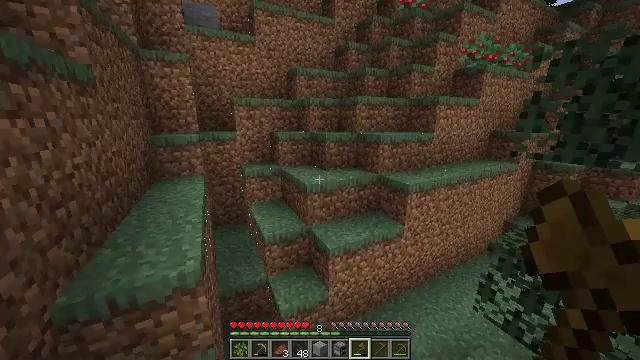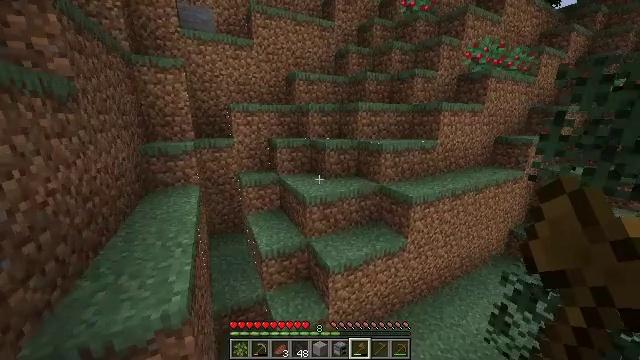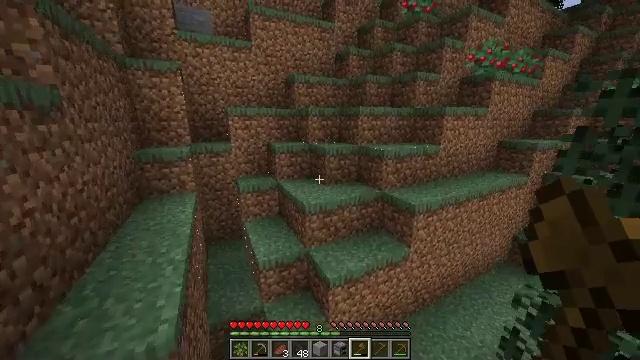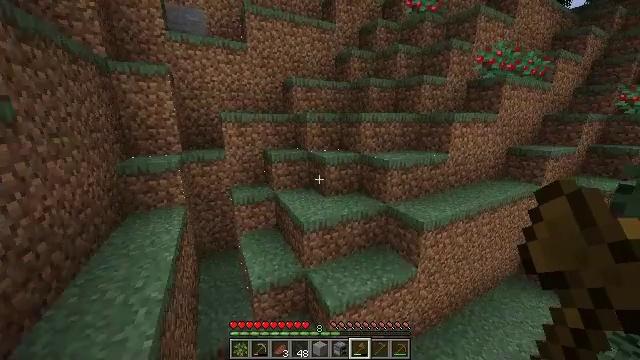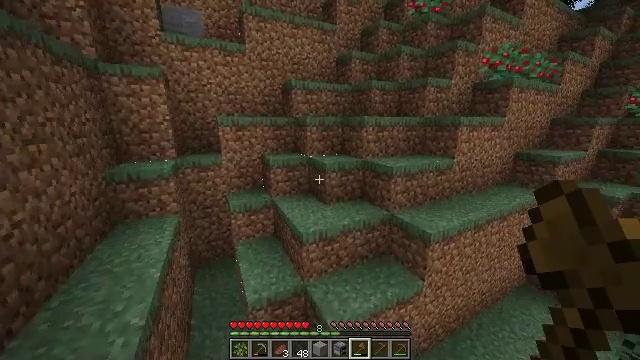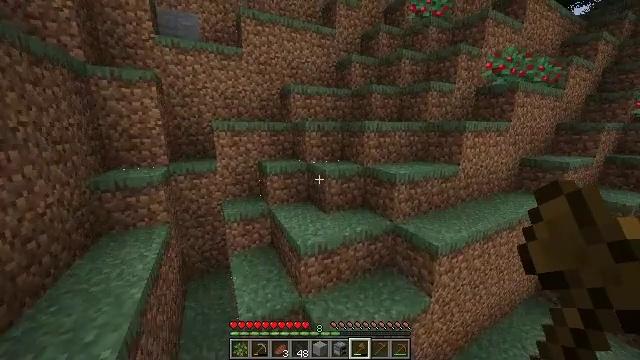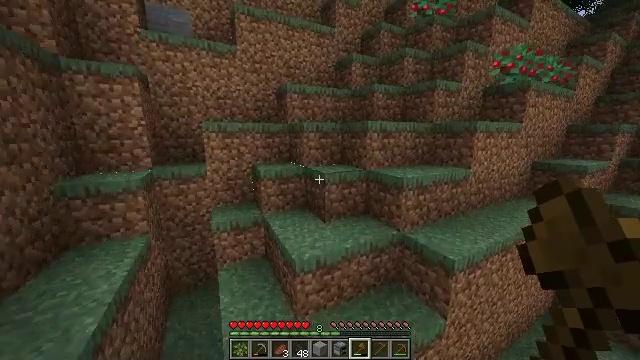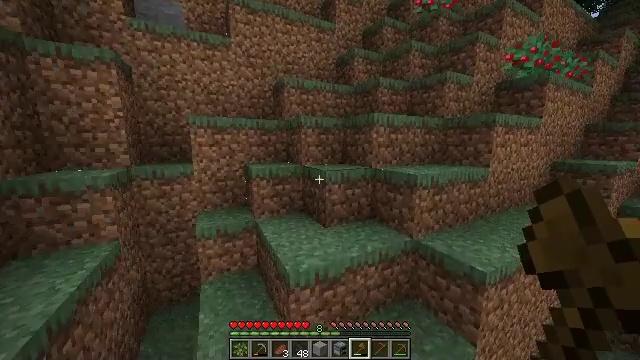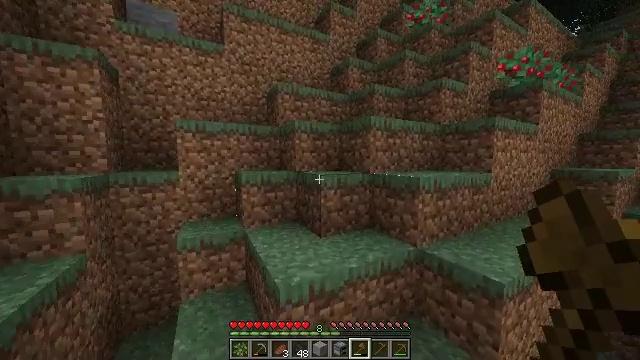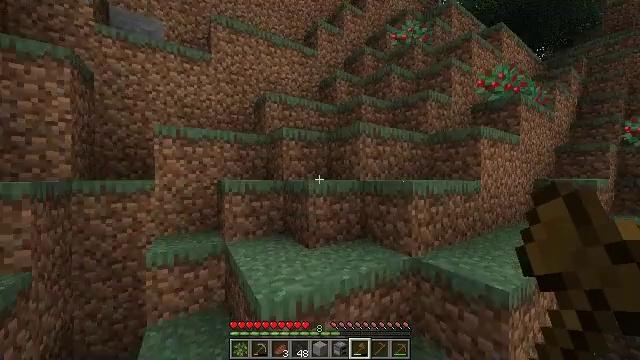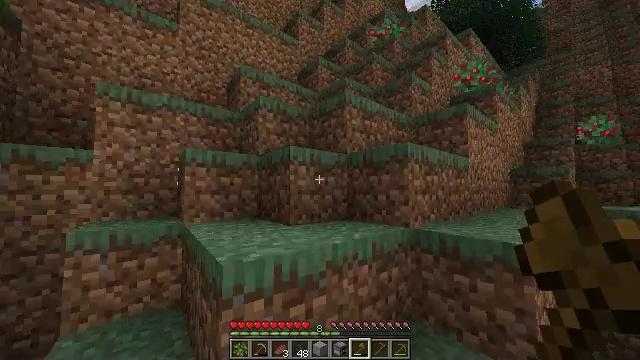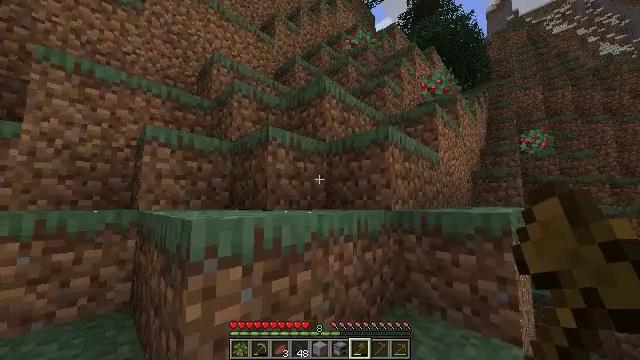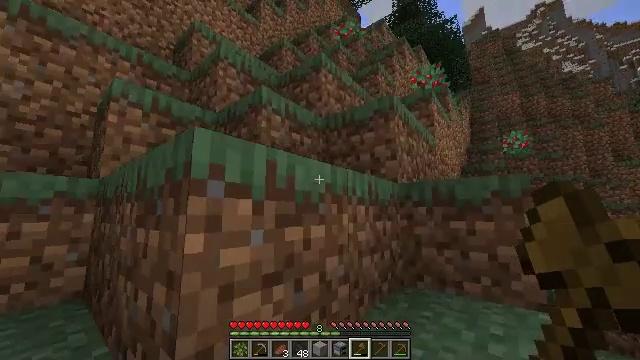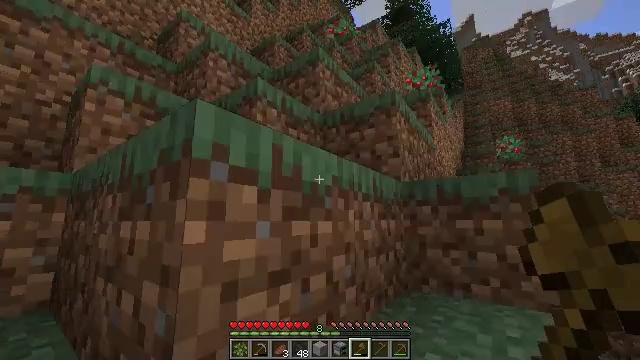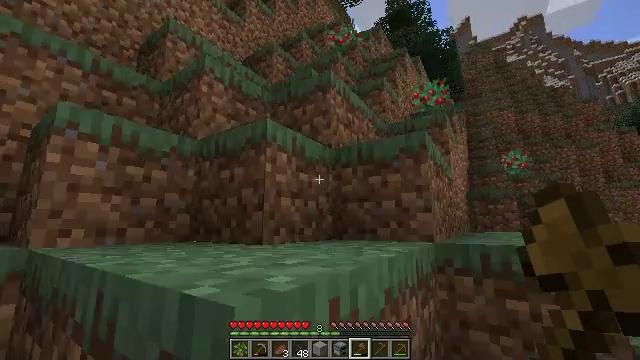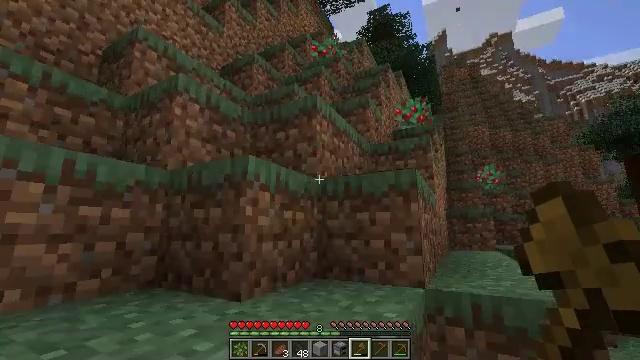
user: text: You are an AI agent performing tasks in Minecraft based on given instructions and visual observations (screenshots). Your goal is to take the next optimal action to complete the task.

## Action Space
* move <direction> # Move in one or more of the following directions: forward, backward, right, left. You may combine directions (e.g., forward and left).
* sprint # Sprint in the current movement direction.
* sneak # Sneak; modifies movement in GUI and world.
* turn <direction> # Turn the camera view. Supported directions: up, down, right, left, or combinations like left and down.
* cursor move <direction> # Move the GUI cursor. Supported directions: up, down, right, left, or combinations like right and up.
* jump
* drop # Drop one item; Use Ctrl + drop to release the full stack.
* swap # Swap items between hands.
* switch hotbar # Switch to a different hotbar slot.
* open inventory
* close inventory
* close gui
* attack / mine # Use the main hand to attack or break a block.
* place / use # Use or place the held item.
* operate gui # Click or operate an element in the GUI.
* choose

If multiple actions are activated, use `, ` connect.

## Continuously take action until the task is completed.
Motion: motion action
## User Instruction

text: Clear the sweet berry bush to collect the sweet berries.
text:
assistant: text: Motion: move forward, sprint, jump
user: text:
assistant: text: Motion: move forward, sprint, jump
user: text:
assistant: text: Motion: move forward, sprint, jump
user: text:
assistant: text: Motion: move forward, jump
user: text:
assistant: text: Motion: move forward, turn up, jump
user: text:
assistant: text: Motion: move forward, turn up, jump
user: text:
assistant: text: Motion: move forward, turn up, jump
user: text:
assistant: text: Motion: move forward, turn right and up, jump
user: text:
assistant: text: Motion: move forward, turn right and up, jump
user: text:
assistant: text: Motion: move forward, turn right and up, jump
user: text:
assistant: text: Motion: move forward, sprint, turn right and up, jump
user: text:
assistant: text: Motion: move forward, sprint, turn right and up, jump
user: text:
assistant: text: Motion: move forward, sprint, turn right and up, jump
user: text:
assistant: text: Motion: move forward, sprint, turn right, jump
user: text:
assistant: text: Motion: move forward, turn right, jump
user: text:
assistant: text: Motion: move forward, turn right, jump
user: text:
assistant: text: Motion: move forward, turn right, jump
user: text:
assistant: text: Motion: move forward, turn right and down, jump
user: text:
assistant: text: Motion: move forward, turn right and down, jump
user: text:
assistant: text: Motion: move forward, sprint, turn right and down, jump
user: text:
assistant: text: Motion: move forward, sprint, turn right, jump
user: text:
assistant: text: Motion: move forward, sprint, jump
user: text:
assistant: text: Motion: move forward, sprint, jump
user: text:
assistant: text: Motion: move forward, sprint, jump
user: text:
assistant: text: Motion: move forward, jump
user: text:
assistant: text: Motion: move forward, jump
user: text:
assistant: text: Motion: move forward, turn left, jump
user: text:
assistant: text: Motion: move forward, turn left, jump
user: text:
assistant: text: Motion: move forward, turn left, jump
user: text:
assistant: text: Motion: move forward, sprint, turn left, jump